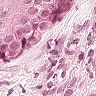
Metastatic tissue present: yes